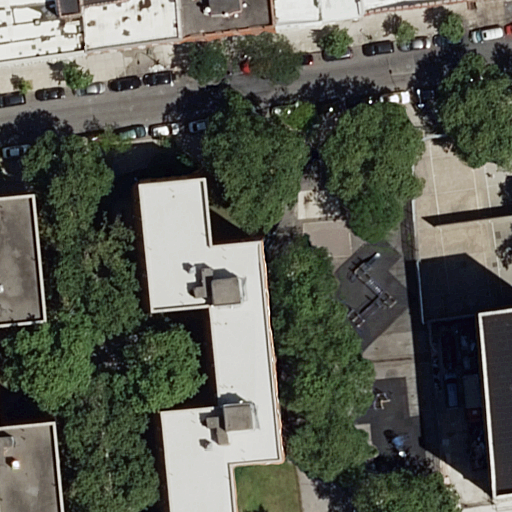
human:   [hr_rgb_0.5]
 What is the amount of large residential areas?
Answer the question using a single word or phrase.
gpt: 1

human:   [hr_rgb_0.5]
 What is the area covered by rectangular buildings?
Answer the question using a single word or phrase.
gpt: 687m2

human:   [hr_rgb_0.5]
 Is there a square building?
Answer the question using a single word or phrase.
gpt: no

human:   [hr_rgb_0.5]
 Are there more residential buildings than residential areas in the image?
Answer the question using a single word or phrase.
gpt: yes

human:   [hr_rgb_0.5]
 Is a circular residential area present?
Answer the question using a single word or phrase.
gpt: no

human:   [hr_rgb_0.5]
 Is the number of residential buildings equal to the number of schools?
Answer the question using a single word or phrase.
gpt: no

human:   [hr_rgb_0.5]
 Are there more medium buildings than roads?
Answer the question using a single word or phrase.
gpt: yes

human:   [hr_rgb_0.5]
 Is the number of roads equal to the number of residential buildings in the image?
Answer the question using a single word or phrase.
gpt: no

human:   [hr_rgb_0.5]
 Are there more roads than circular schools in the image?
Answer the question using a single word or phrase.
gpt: yes

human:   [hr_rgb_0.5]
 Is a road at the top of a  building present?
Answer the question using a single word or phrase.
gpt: yes

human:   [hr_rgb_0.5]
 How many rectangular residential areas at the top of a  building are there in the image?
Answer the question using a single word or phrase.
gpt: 0

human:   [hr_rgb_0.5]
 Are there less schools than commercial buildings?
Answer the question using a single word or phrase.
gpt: no

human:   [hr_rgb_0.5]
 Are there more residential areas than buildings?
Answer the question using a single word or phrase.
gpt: no

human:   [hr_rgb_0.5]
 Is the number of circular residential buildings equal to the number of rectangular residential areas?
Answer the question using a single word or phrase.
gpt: no

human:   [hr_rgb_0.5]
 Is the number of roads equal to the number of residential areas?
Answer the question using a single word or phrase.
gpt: no

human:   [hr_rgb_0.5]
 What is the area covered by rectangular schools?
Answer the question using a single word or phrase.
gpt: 0m2

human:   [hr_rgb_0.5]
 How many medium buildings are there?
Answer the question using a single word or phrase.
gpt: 5

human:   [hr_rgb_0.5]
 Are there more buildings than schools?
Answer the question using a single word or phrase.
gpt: yes

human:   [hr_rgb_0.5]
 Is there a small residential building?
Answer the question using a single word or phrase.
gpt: yes

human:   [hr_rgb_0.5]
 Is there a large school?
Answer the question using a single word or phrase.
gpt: yes

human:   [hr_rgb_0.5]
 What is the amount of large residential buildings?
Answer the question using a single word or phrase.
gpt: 2

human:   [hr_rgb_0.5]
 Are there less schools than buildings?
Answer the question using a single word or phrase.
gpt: yes

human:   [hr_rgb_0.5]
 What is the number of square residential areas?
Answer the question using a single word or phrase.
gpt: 0

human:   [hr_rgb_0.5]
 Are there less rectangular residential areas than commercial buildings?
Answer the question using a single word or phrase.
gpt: no

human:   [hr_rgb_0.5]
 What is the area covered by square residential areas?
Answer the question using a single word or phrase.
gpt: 0m2

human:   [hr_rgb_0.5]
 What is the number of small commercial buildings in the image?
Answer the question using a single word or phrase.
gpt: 0

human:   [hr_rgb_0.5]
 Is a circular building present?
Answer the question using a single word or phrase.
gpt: no

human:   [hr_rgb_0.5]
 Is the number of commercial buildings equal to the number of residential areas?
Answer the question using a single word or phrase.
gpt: no

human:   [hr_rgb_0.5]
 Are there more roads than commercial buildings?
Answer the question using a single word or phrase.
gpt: yes

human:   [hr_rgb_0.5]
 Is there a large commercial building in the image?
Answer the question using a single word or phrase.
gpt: no

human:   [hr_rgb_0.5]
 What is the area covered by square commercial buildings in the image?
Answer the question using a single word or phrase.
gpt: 0m2

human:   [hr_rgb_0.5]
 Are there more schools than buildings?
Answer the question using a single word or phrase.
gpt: no

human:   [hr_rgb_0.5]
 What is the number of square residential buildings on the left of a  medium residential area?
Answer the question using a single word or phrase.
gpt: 0

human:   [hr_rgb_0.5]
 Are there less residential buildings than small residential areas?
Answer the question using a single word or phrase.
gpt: no

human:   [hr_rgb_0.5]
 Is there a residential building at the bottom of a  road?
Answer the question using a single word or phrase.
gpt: yes

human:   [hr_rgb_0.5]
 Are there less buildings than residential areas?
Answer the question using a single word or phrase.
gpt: no